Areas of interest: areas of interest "Shopping Mall"
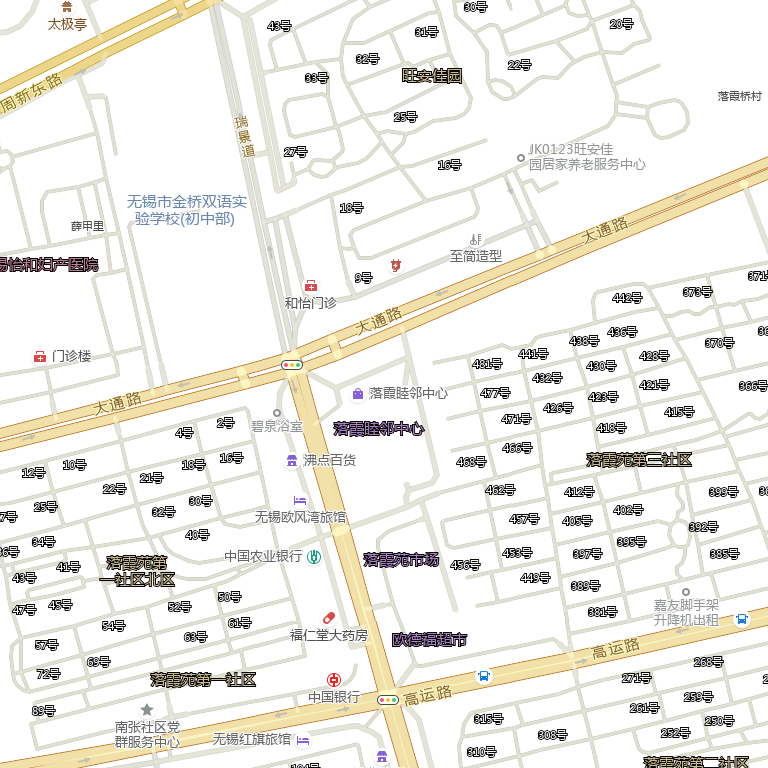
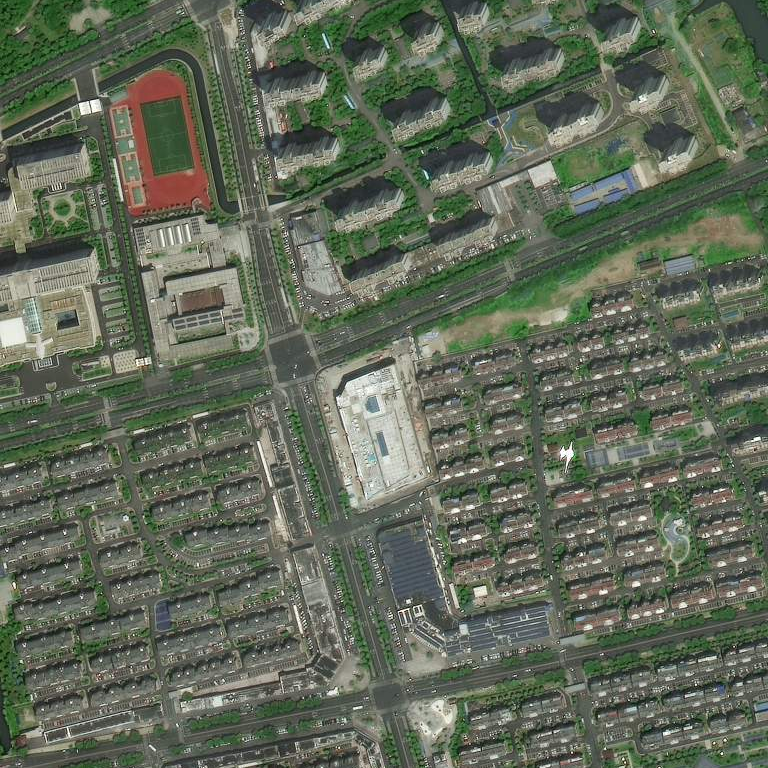